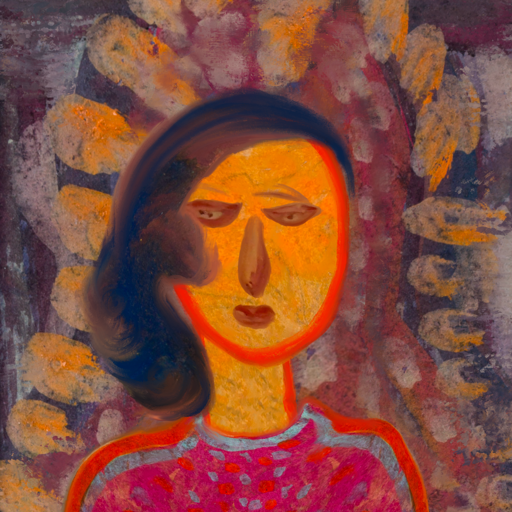
Background: Doll, Head And Neck Front: Sisters, Face Front: Pious_Lady, Bust: Sisters, Hair Front: Mother_And_Son_Son, Head Accessory: Blank, Second Necklace: Blank, Necklace: Blank, Baby: Blank